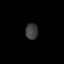
Tissue: prostate
Cell type: Epithelial cells
Senescence score: 0.3103
Nuclear area (px): 196
Mean DAPI intensity: 60.633